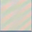
Piece: xx